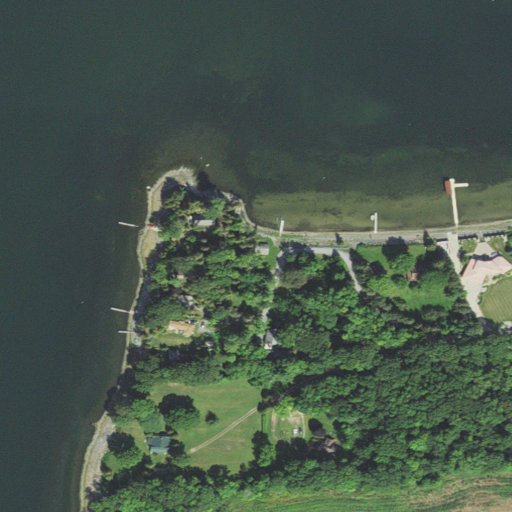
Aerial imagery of cape in Vermont named Elm Point containing open water, open development, pasture, deciduous forest, evergreen forest, medium intensity development, herbaceous wetlands, grassland, and low intensity development